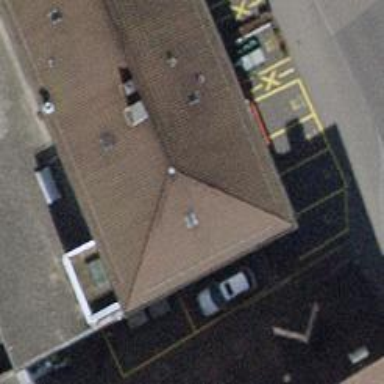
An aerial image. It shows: Restaurant.